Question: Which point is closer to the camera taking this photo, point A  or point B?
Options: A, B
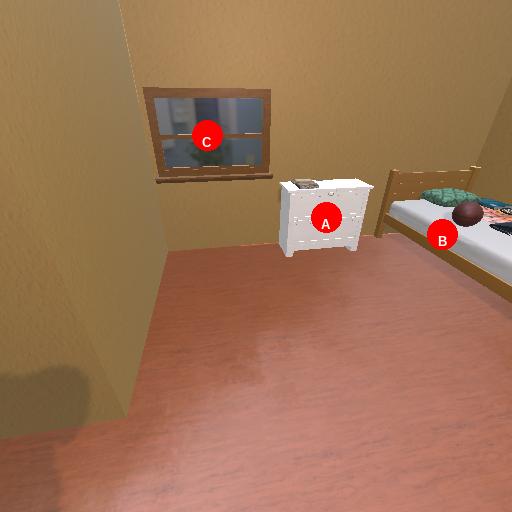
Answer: A